Interaction volume radius: 5 \u00c5
Interaction volume height: 35 \u00c5
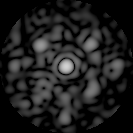
Disorder parameter: 0.5879